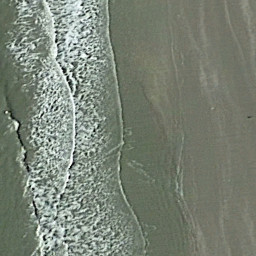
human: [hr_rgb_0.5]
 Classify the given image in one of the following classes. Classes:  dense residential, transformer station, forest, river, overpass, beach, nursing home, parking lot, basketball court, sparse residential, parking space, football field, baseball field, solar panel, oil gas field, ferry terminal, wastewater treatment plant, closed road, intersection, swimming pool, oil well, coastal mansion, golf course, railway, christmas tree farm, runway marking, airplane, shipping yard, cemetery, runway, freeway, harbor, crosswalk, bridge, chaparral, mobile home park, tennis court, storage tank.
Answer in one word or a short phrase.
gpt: beach